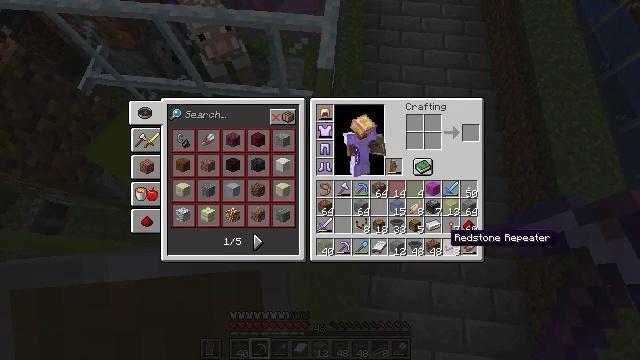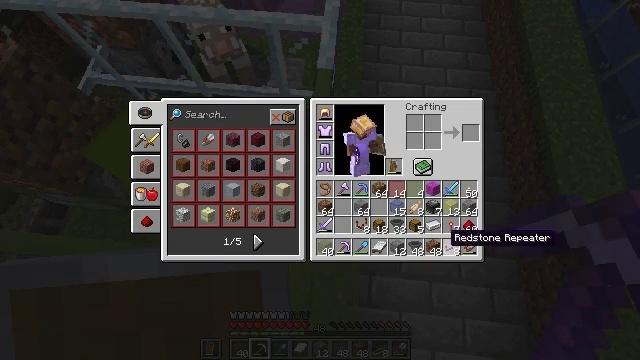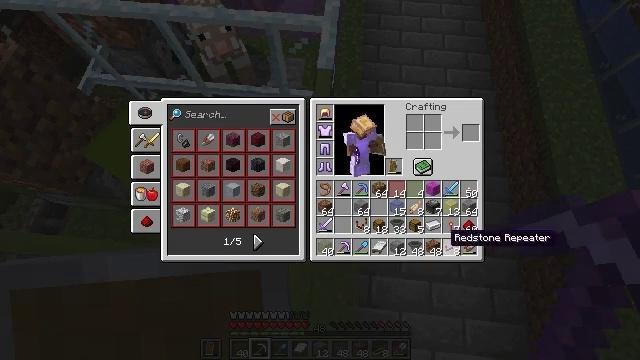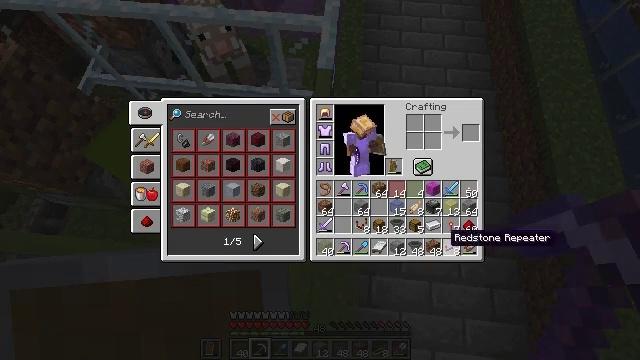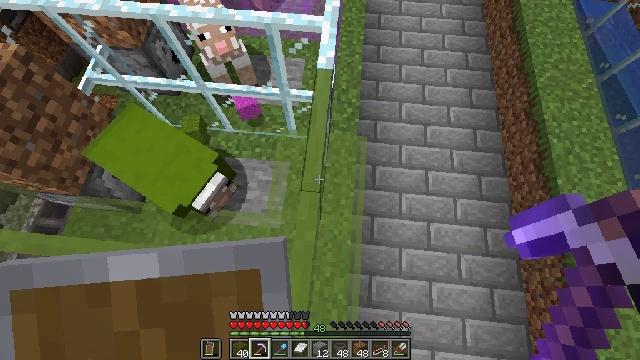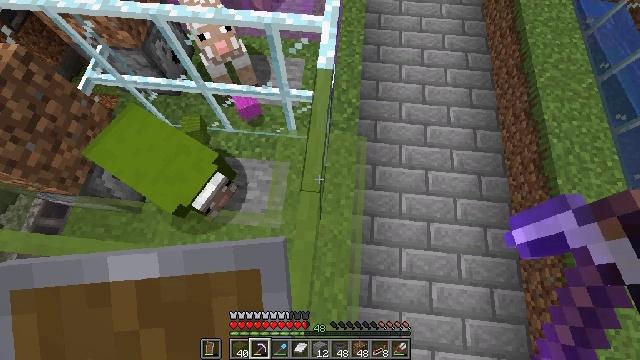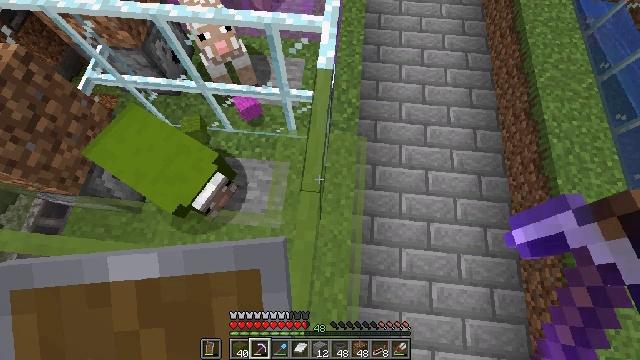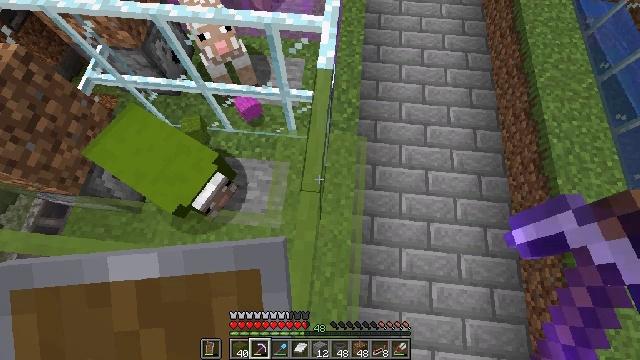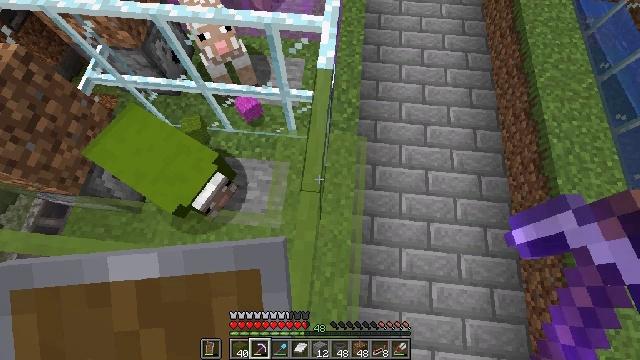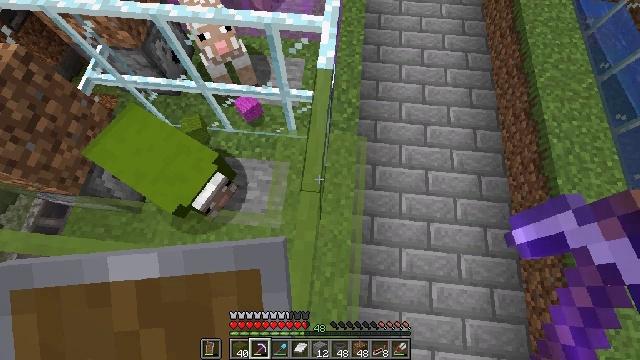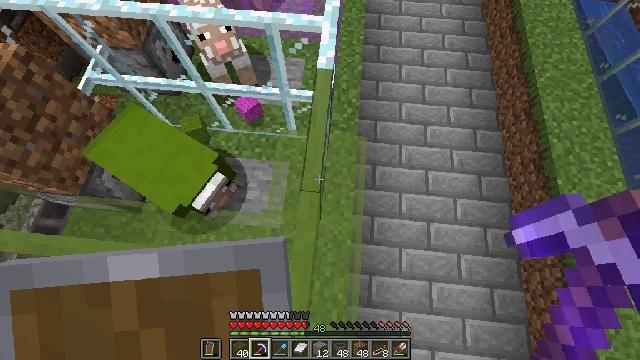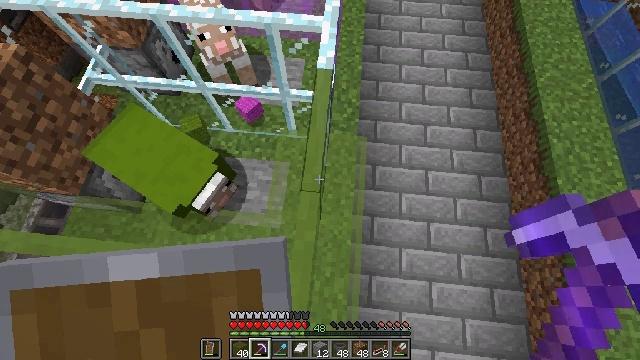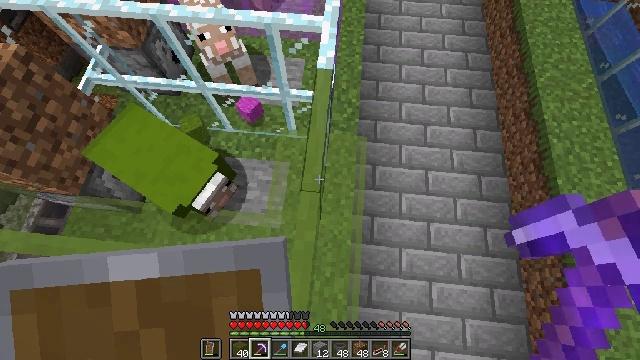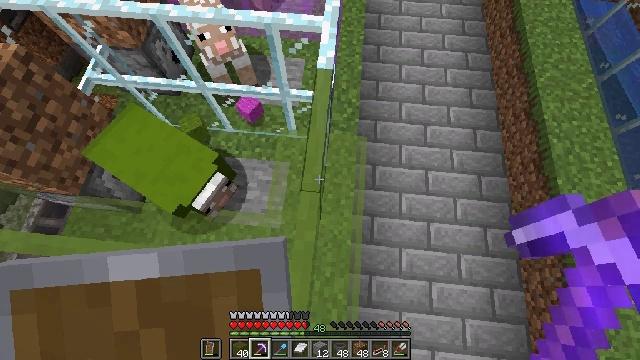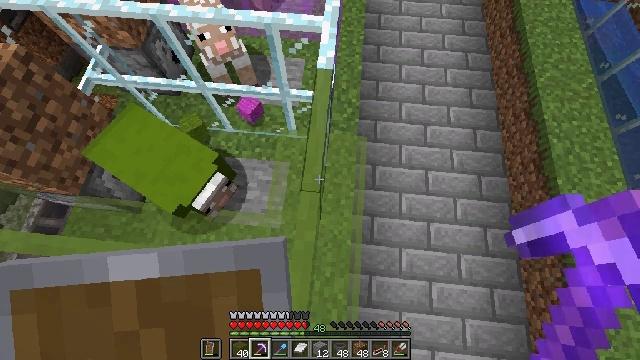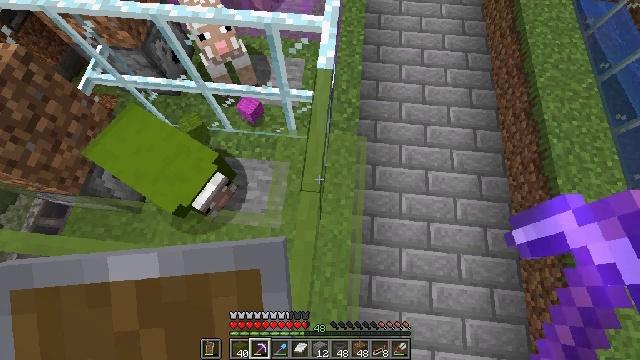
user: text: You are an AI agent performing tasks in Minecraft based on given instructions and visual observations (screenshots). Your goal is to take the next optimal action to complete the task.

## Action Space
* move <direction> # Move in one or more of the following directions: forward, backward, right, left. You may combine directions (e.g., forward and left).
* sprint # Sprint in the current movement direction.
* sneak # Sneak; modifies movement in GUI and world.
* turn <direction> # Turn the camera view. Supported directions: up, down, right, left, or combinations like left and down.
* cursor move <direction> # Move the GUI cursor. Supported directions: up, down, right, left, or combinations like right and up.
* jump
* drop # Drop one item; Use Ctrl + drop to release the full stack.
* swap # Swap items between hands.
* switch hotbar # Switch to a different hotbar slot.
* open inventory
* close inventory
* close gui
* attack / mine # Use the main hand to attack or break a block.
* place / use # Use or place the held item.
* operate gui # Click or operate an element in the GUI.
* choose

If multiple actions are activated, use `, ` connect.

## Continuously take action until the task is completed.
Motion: motion action
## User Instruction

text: Break the green stained glass pane.
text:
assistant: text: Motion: no_op
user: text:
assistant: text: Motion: no_op
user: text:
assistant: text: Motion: no_op
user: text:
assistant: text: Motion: close inventory
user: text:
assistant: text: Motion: close inventory
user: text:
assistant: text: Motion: close inventory
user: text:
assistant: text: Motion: no_op
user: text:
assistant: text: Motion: no_op
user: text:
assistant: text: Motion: no_op
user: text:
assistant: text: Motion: no_op
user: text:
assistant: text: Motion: no_op
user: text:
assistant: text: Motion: no_op
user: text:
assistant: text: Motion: no_op
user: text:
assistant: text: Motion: no_op
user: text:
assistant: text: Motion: no_op
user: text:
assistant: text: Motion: no_op
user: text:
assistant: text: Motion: no_op
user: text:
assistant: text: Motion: no_op
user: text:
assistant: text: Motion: no_op
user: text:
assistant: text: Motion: no_op
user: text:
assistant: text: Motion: no_op
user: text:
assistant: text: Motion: turn up
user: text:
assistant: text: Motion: turn up
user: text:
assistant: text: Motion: no_op
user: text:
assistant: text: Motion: no_op
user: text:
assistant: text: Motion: attack / mine
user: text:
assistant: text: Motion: attack / mine
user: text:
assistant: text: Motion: attack / mine
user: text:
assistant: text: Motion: attack / mine
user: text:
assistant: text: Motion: attack / mine